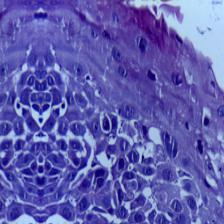
Diagnosis: OSCC